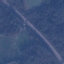
Land use / land cover: Highway